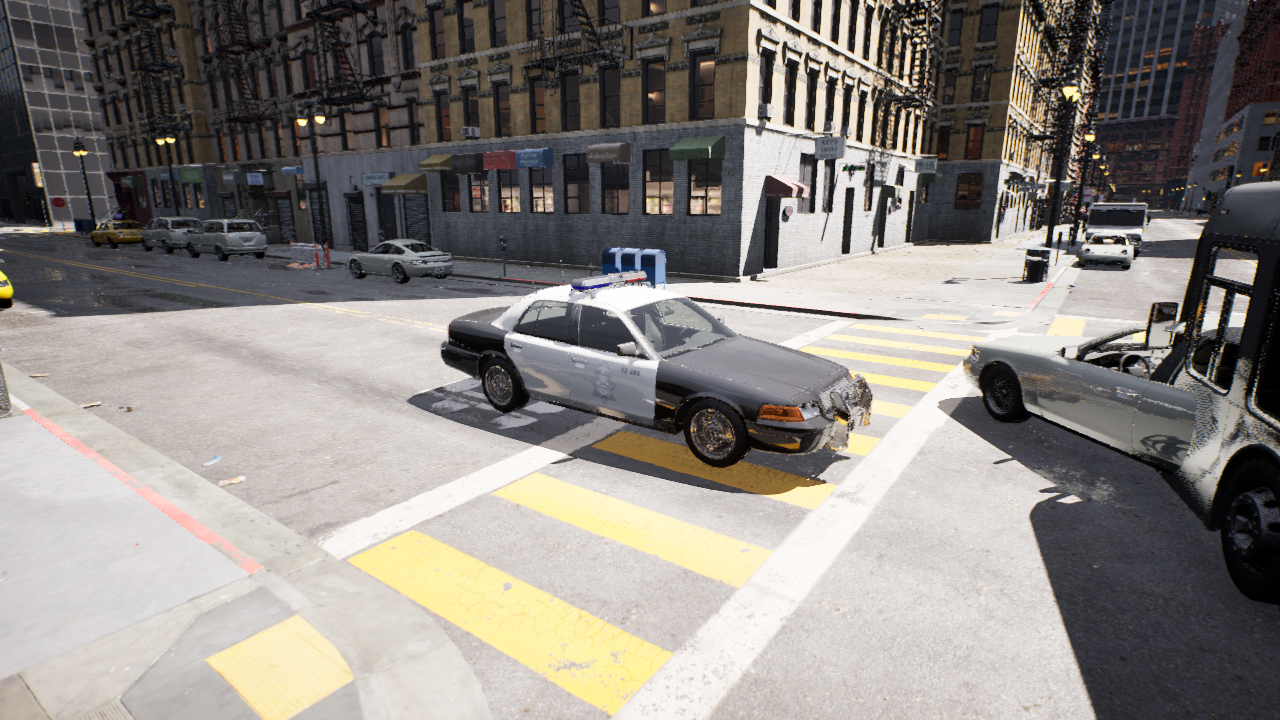
Venue: residential
Lighting: clear day
Vehicle rig: sedan